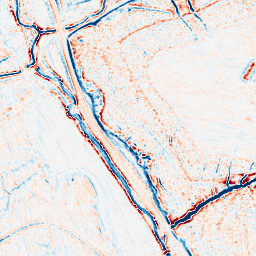
Category: edge_preserving
Decomposition family: bilateral
Decomposition parameters: d: 9
sigma_color: 150
sigma_space: 100
Upsampling method: edge_directed
Upsampling parameters: scale: 2
Upsampling scale: 2